Field crop: maize
Growth stage: 2
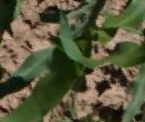
Species: maize